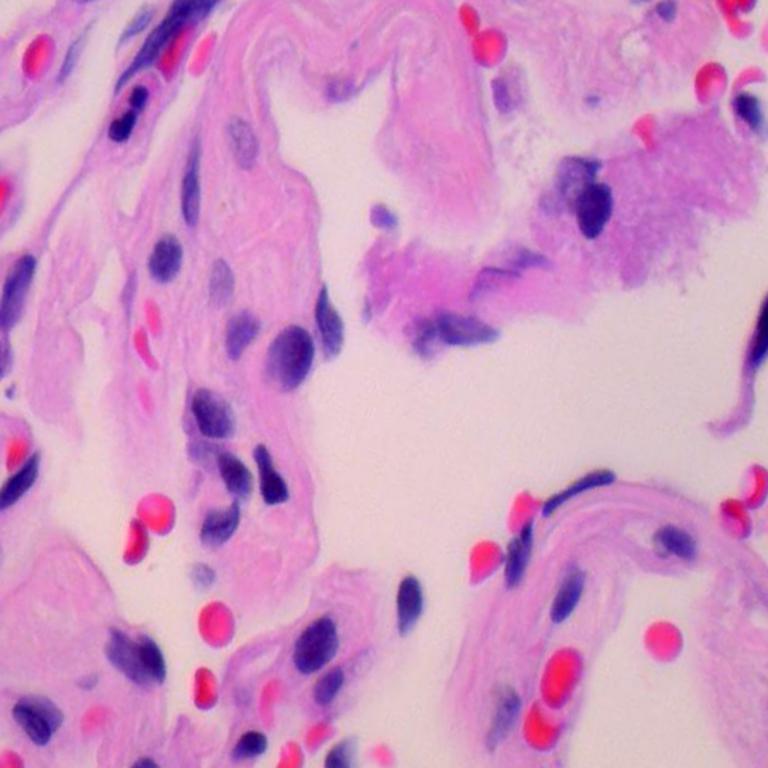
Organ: lung
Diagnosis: benign